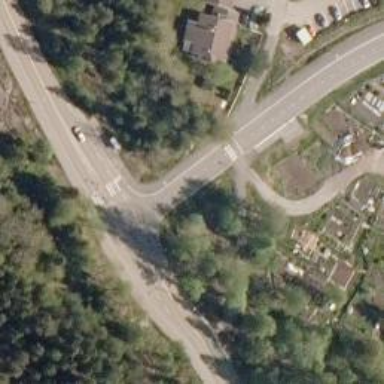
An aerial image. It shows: Road with "give way" sign.